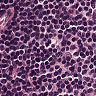
Metastatic tissue present: no